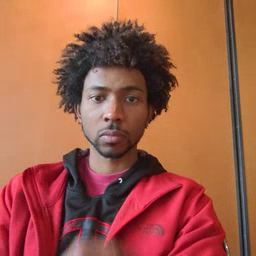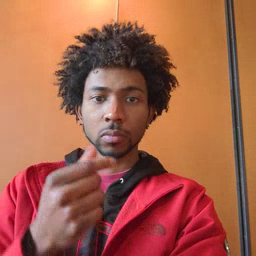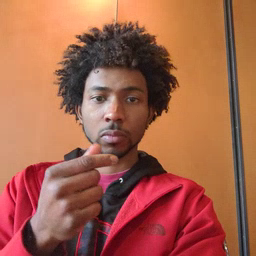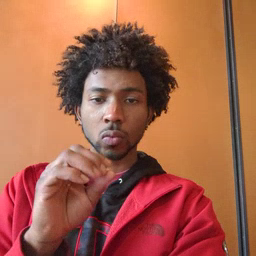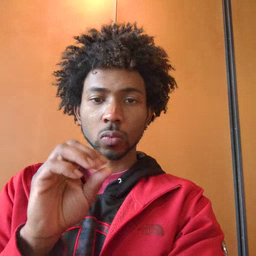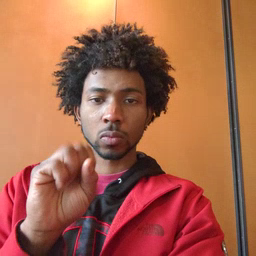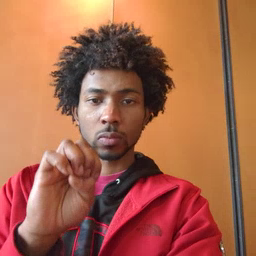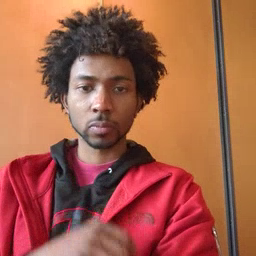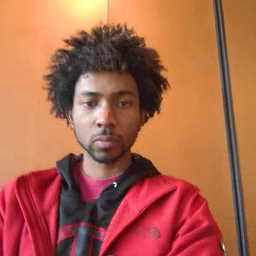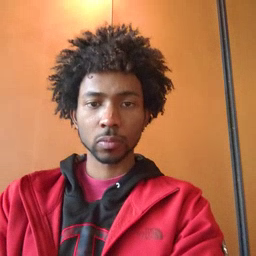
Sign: goose